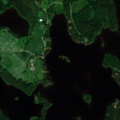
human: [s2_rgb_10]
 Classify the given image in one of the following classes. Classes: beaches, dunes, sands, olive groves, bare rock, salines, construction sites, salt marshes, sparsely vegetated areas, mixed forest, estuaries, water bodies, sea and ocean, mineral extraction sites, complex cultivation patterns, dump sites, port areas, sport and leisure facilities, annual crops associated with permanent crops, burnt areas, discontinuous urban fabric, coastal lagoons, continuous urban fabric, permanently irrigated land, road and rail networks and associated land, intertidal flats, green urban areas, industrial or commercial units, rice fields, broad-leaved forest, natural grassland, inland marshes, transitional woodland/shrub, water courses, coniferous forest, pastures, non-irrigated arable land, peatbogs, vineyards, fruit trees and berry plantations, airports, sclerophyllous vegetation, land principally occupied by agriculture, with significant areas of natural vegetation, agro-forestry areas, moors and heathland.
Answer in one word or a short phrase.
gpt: land principally occupied by agriculture, with significant areas of natural vegetation, broad-leaved forest, coniferous forest, mixed forest, water bodies